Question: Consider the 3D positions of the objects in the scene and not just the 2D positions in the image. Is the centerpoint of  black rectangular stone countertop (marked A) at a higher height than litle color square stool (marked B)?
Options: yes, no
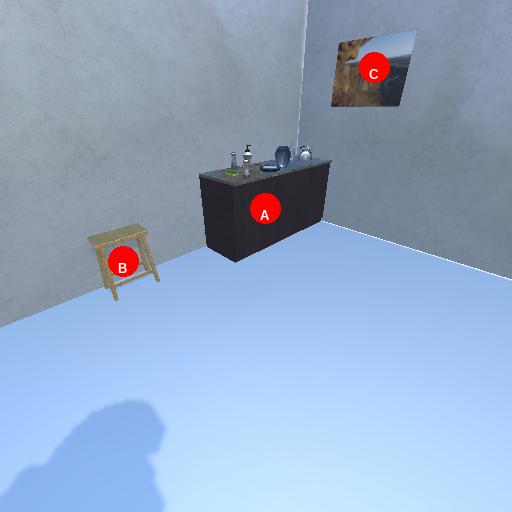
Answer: yes